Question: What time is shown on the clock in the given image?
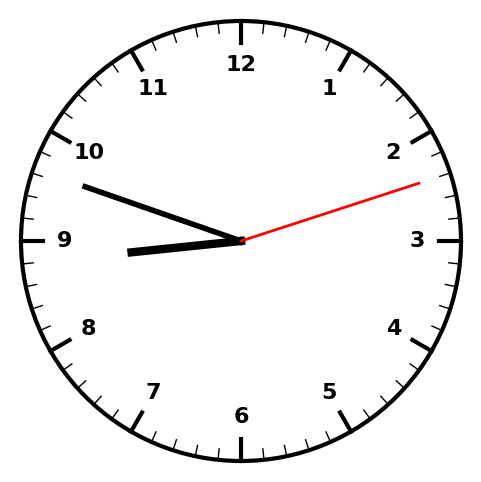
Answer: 08:48:12